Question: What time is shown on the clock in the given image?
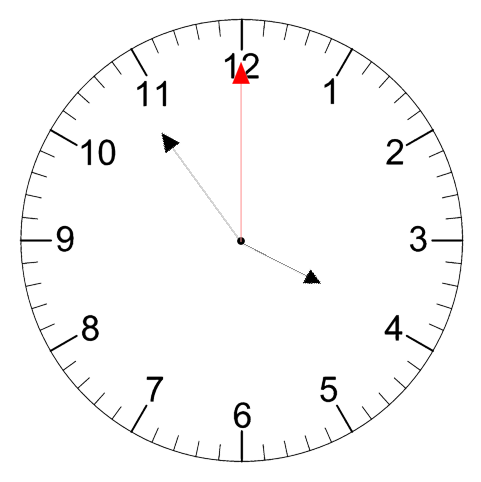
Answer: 03:54:00